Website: ulta-beauty
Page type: address-validator
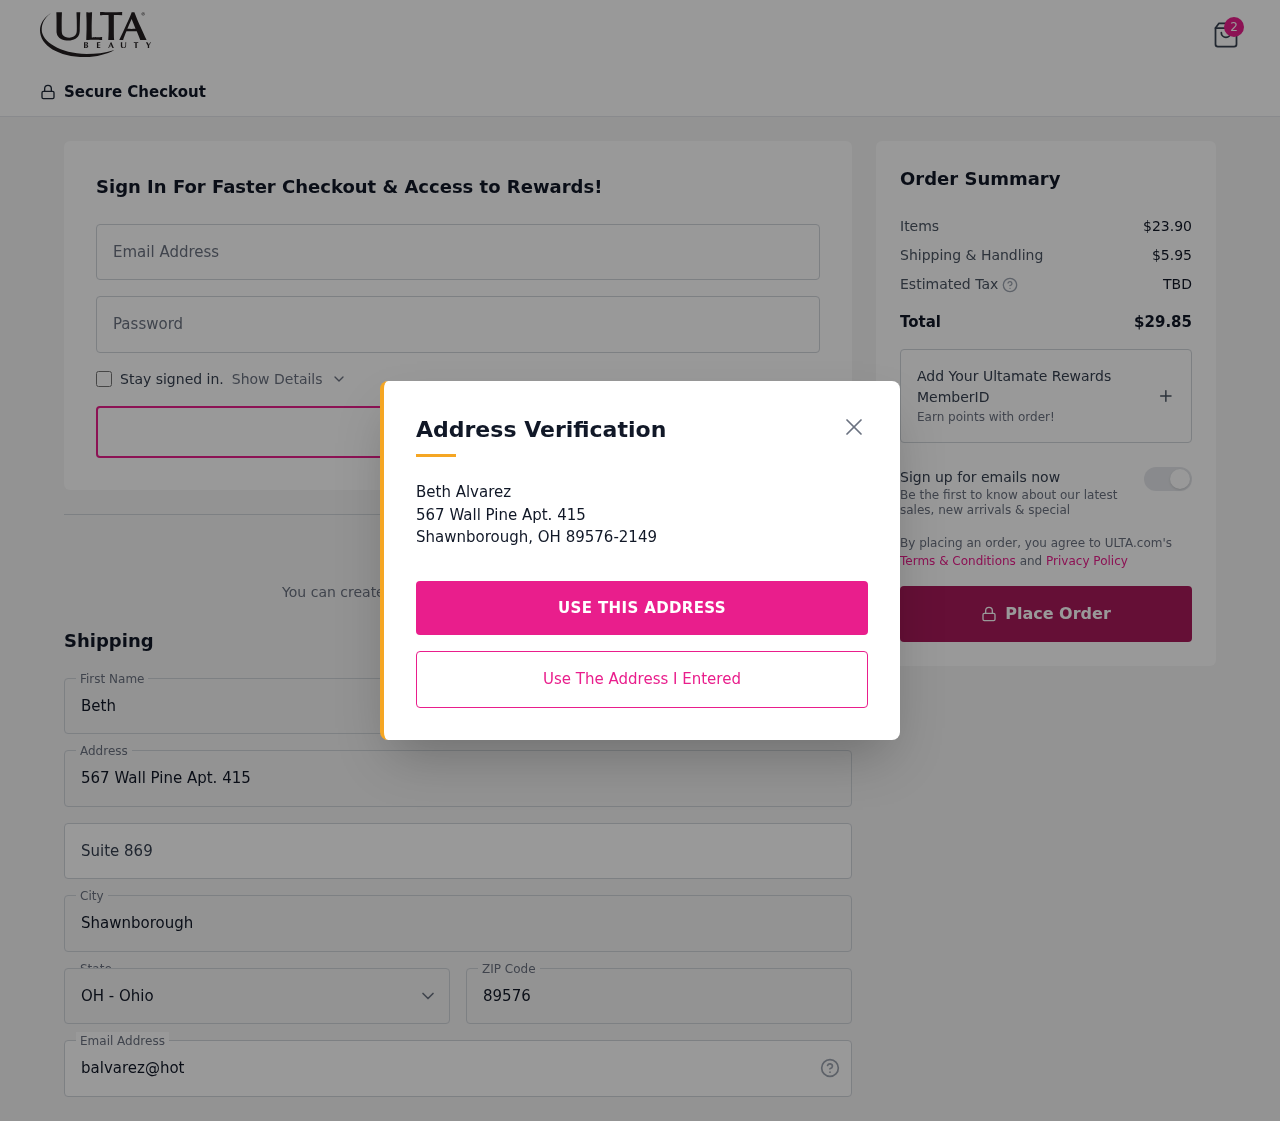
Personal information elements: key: PII_CITY
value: Shawnborough
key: PII_EMAIL
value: balvarez@hotmail.com
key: PII_FIRSTNAME
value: Beth
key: PII_LASTNAME
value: Alvarez
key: PII_POSTCODE
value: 89576
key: PII_STATE_ABBR
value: OH
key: PII_STREET
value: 567 Wall Pine Apt. 415
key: PII_STREET2
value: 567 Wall Pine Apt. 415
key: PII_STREET2
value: Suite 869
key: PII_FULLNAME2
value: Beth Alvarez
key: PII_CITY2
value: Shawnborough
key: PII_STATE_ABBR2
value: OH
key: PII_POSTCODE_FULL
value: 89576
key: PII_POSTCODE_EXT
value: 2149
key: PII_POSTCODE_NUMERIC
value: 89576
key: PII_POSTCODE_EXT_NUMERIC
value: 2149
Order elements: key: ORDER_NUM_ITEMS
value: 2
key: ORDER_SUBTOTAL
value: $23.90
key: ORDER_SHIPPING_COST
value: $5.95
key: ORDER_TOTAL
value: $29.85